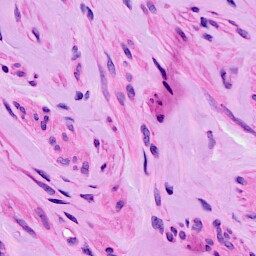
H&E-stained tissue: Ovarian